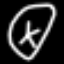
Label: clock